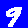
Digit: 9